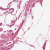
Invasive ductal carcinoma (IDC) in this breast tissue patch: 0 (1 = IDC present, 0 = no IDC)